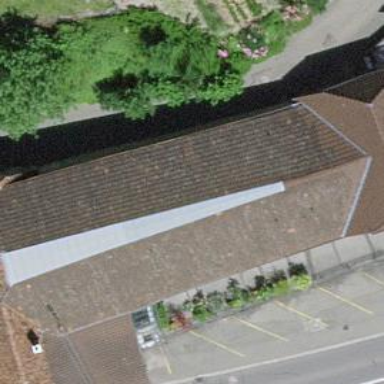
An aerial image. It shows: Restaurant.